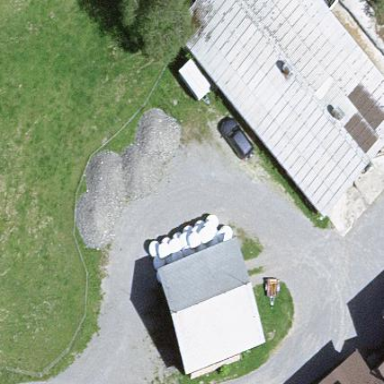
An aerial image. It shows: Farm auxiliary building with gabled roof.